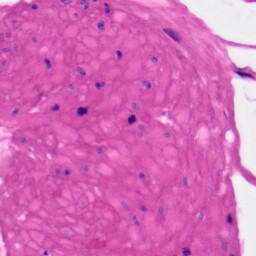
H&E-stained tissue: Skin